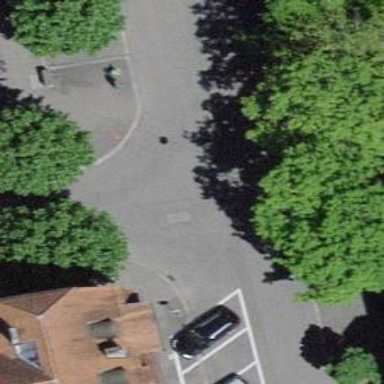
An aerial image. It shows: Residential road with asphalt surface. Both sides have sidewalks.